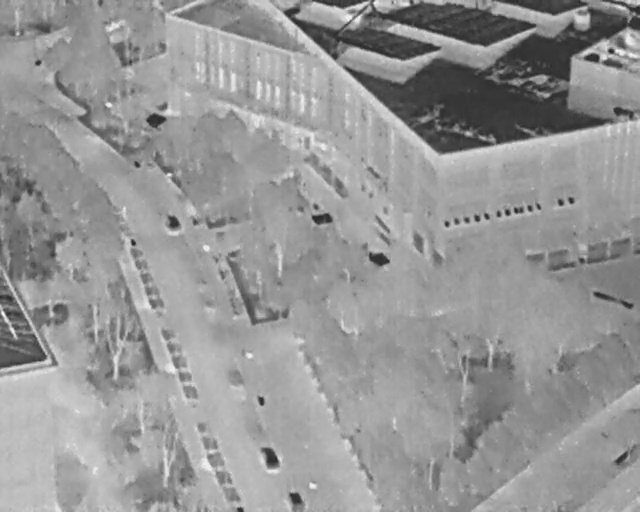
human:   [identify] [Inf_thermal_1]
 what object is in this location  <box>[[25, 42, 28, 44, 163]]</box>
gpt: <ref>1 small car at the left</ref>